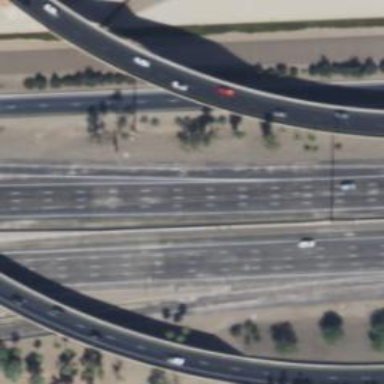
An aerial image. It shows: Motorway junction.